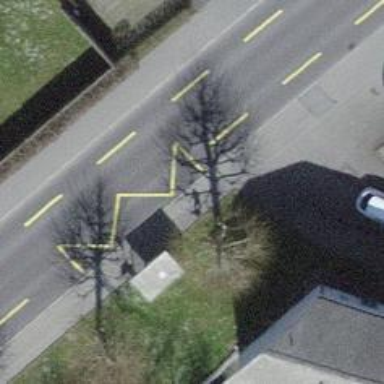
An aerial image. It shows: Public transport stop position.